Field crop: maize
Growth stage: 2
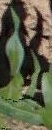
Species: maize